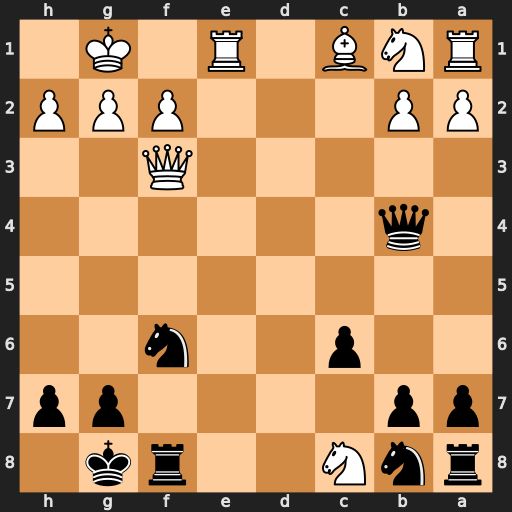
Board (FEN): rnN2rk1/pp4pp/2p2n2/8/1q6/5Q2/PP3PPP/RNB1R1K1
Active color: b
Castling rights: -
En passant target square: -
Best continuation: Qxe1#